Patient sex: M
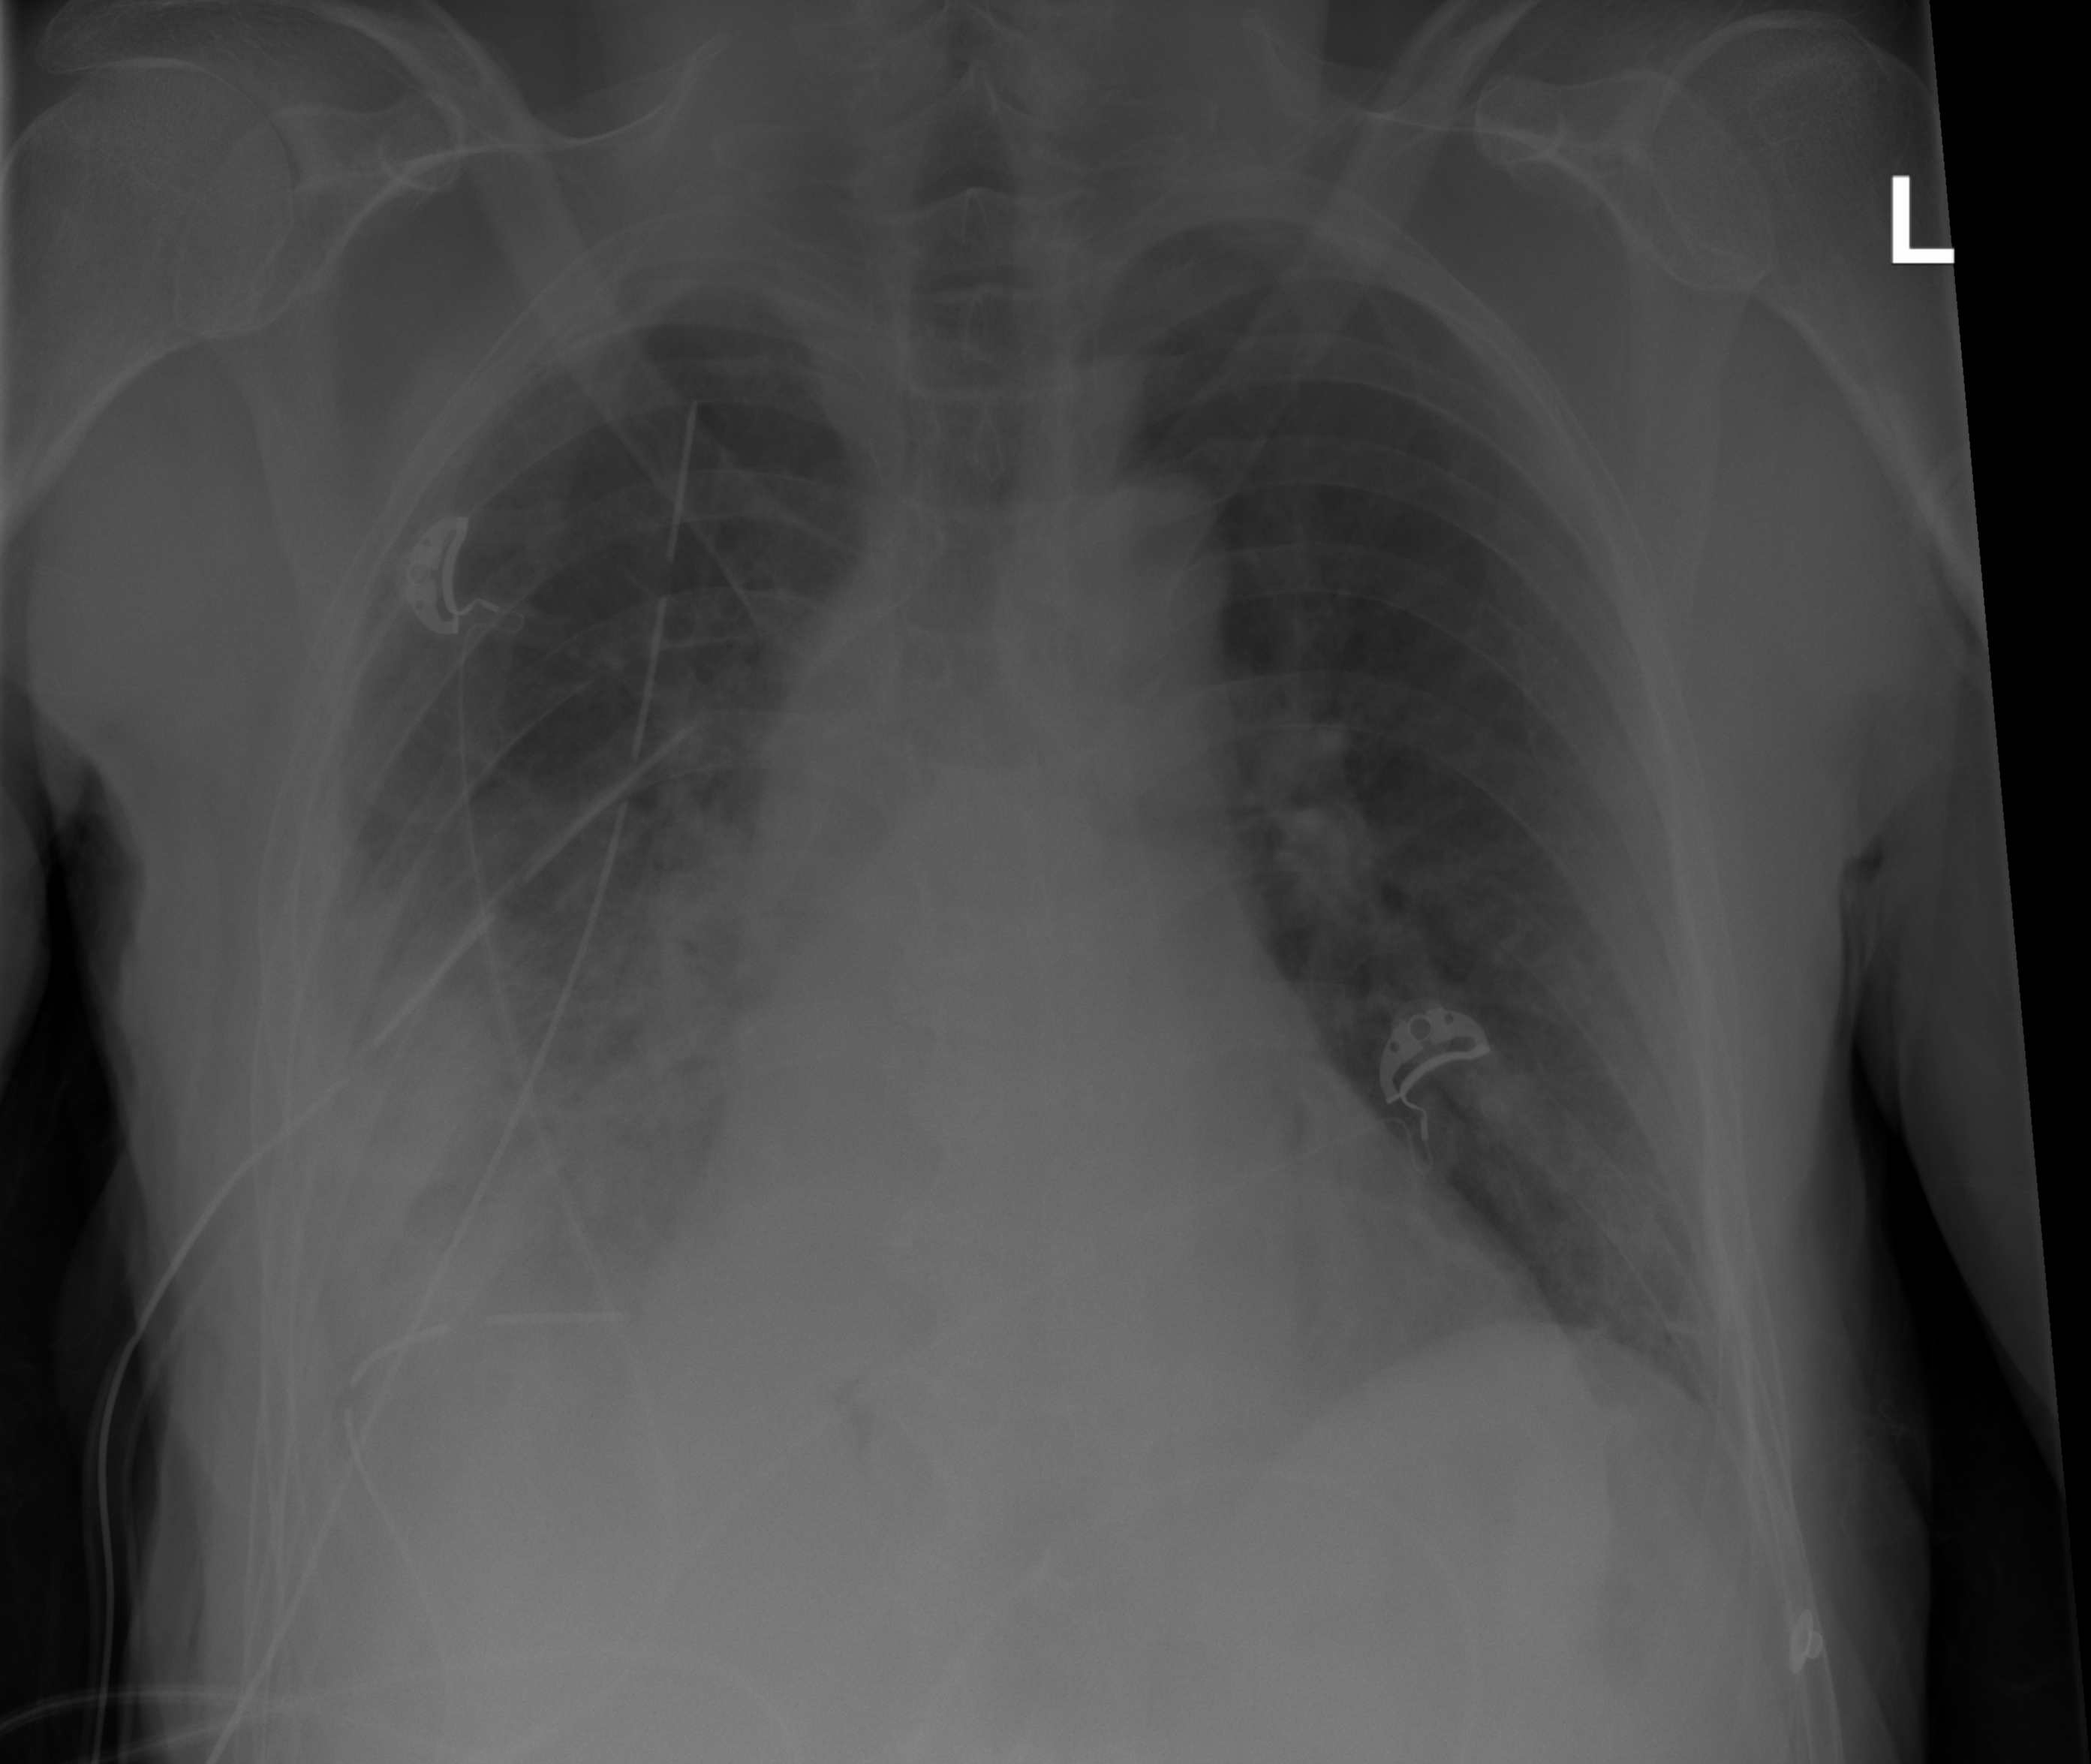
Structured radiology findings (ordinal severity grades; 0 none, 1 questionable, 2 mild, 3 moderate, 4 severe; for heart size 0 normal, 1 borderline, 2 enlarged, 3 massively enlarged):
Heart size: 0
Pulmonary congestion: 0
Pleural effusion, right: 2
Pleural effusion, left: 0
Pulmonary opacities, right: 0
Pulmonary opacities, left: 0
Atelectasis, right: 3
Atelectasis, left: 0